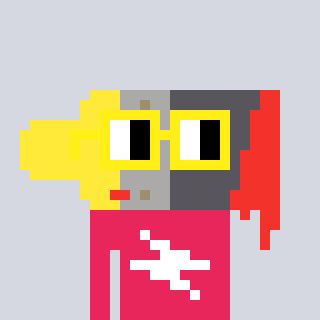
a pixel art character with square yellow glasses, a paintbrush-shaped head and a redpinkish-colored body on a cool background